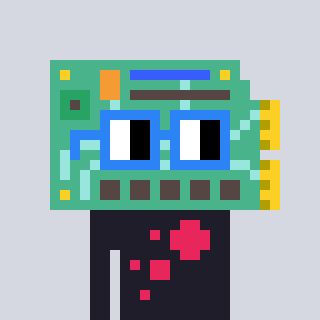
a pixel art character with square blue glasses, a chipboard-shaped head and a grayscale-colored body on a cool background